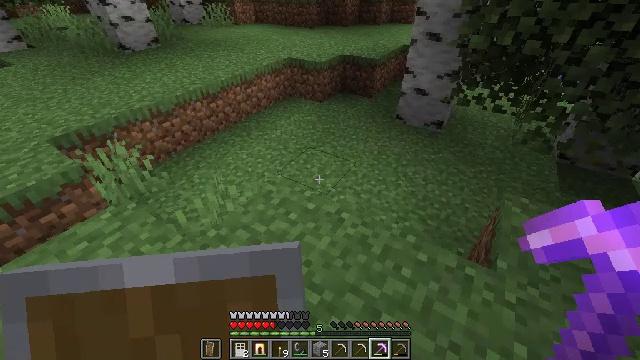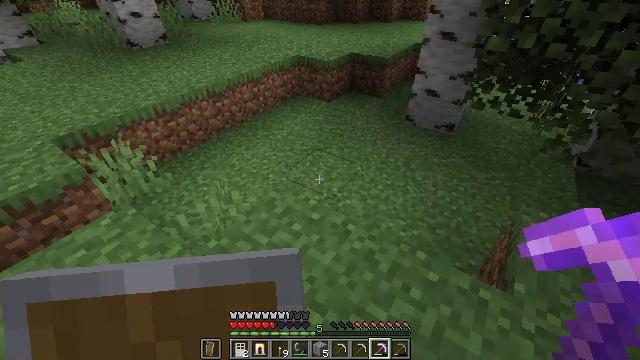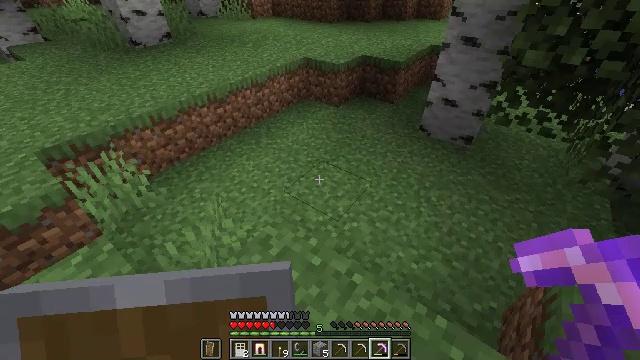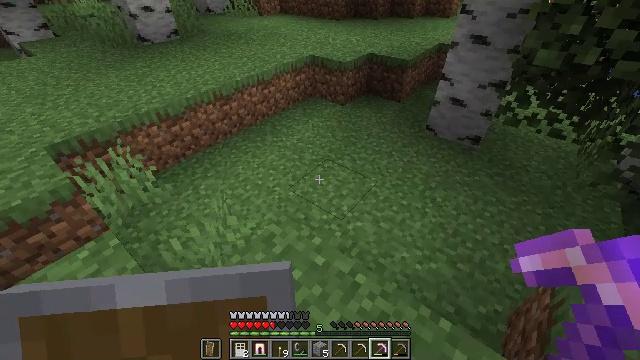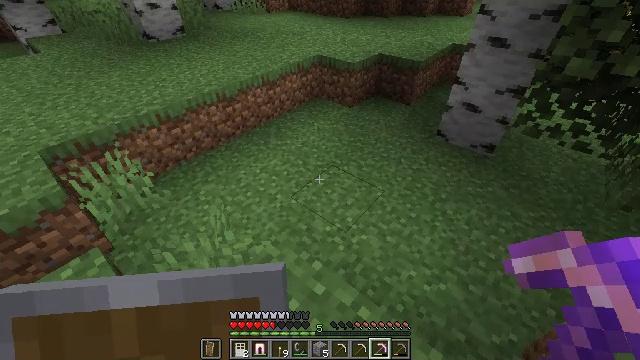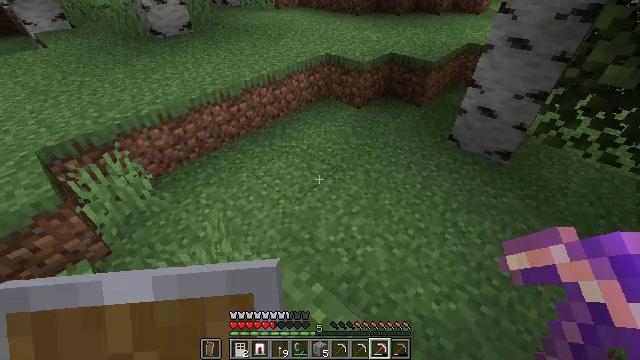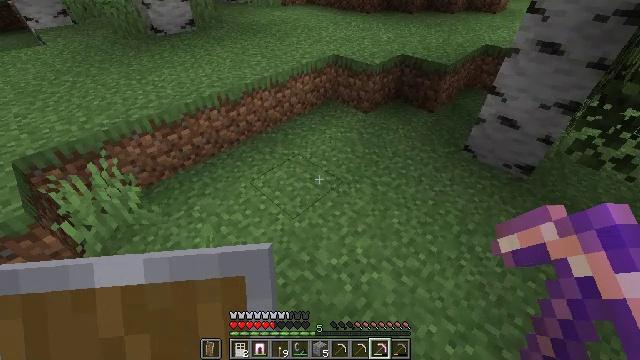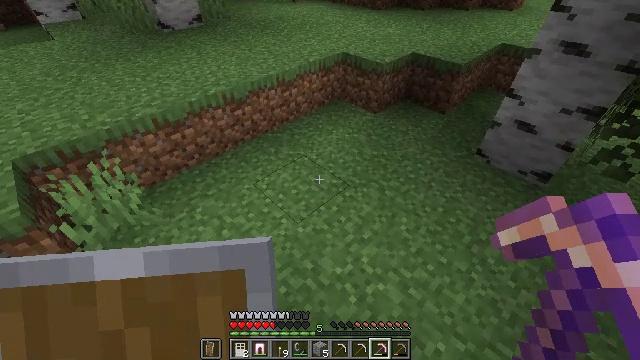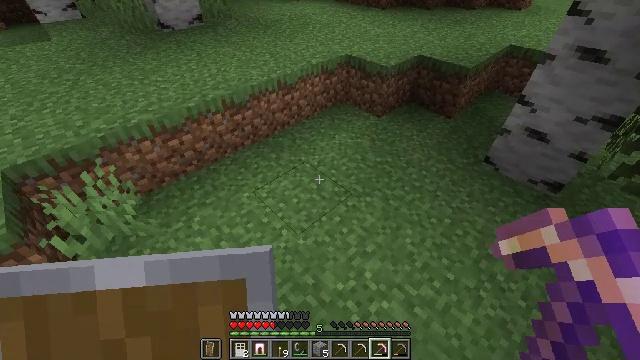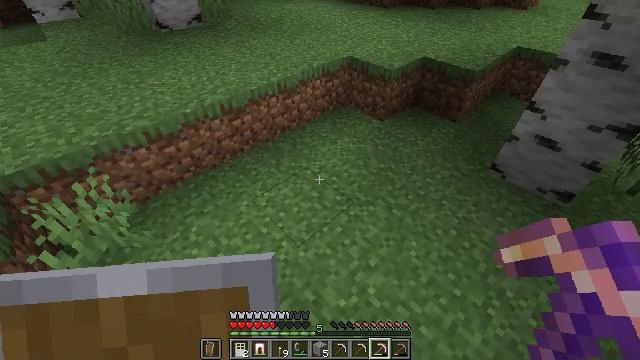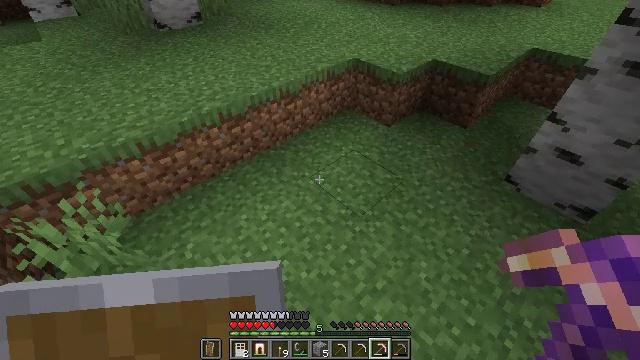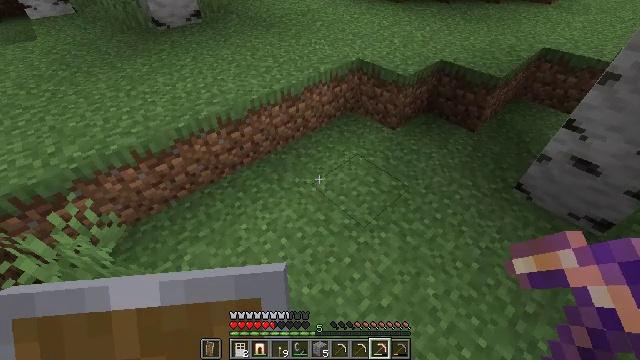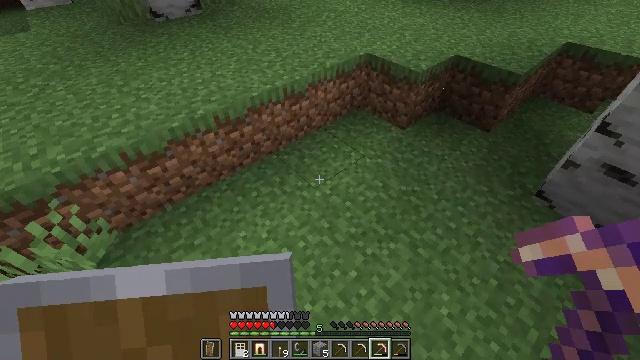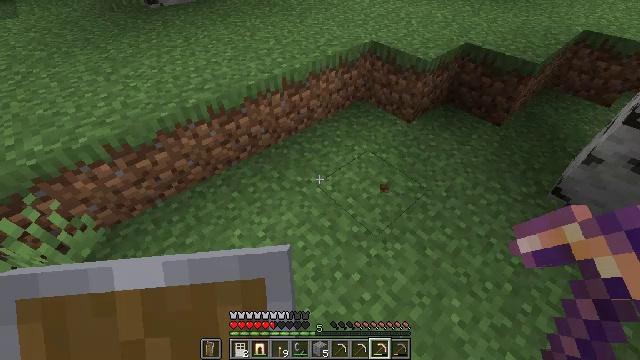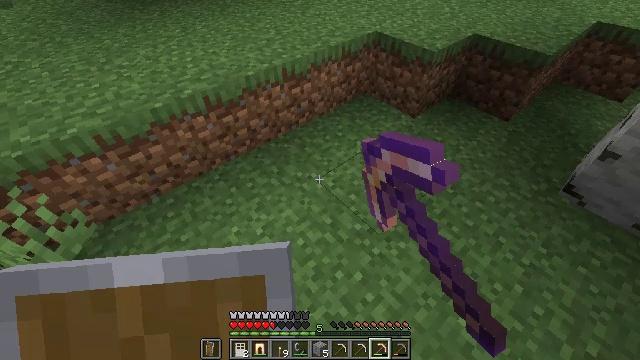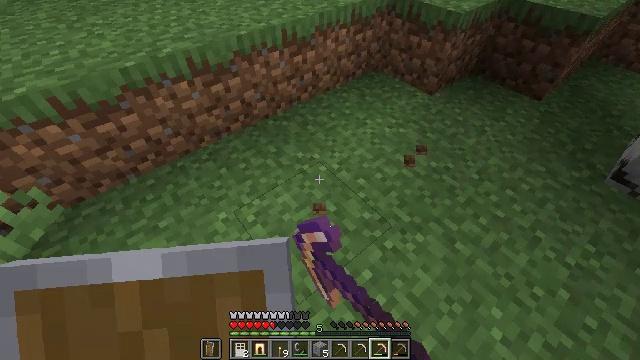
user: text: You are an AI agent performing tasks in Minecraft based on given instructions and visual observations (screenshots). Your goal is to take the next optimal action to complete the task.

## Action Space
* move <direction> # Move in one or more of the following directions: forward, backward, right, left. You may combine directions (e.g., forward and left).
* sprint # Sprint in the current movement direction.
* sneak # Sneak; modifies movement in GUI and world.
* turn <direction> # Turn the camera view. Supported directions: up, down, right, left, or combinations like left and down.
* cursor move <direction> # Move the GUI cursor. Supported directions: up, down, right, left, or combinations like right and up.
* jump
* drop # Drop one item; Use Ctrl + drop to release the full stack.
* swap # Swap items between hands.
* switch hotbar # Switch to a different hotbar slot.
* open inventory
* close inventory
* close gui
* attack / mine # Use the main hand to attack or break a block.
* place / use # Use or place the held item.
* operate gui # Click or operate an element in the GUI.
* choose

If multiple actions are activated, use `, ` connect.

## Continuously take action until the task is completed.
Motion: motion action
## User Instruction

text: Mine grass block from the ground.
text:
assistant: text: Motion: move forward, turn left
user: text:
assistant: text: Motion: move forward, turn left
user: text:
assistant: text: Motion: move forward, turn left
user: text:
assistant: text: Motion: move forward, turn left
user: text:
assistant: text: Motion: move forward, turn left
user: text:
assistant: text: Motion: move forward, turn left
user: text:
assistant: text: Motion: move forward, turn left
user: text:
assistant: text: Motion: move forward
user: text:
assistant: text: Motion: move forward
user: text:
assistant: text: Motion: move forward
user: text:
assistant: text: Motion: move forward
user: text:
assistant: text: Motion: move forward, turn left and down
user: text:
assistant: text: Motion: move forward, turn down, attack / mine
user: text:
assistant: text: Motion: move forward, attack / mine
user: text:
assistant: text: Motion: move forward, turn left and down, attack / mine
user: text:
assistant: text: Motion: move forward, turn left and down, attack / mine
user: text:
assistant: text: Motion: turn down, attack / mine
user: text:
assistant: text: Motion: turn down, attack / mine
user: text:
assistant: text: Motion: turn down, attack / mine
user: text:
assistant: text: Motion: attack / mine
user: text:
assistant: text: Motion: attack / mine
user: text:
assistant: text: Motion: attack / mine
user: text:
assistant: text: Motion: attack / mine
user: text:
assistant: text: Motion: attack / mine
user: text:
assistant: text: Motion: attack / mine
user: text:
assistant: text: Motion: attack / mine
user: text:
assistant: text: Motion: attack / mine
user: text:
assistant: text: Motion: attack / mine
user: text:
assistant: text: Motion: attack / mine
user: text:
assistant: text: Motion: turn down, attack / mine